Aerial crown-view tile of a tropical tree (Barro Colorado Island, Panama), acquired 20241014:
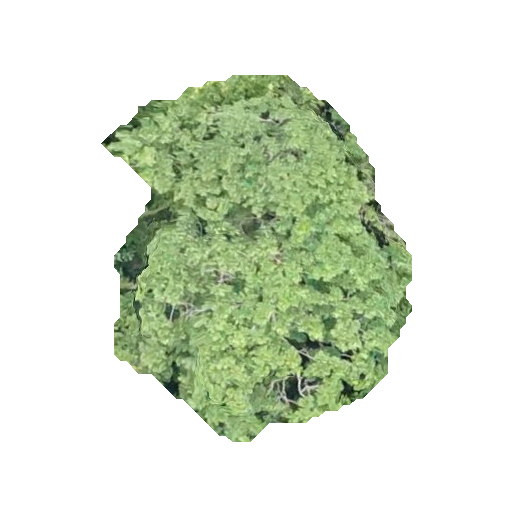
Species: Simarouba amara
GBIF accepted scientific name: Simarouba amara
Crown area: 126.607 m²